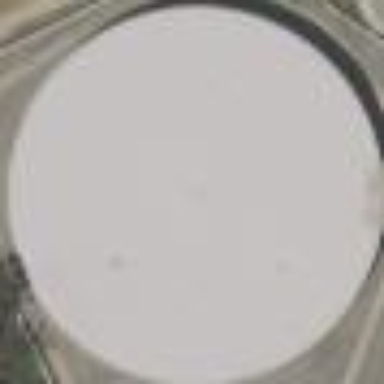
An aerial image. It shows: Building with man-made water storage tank.